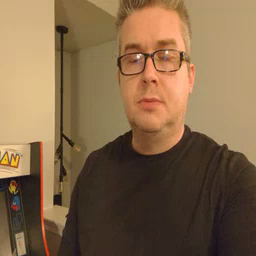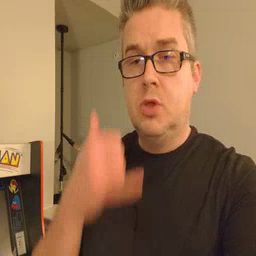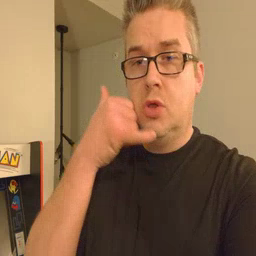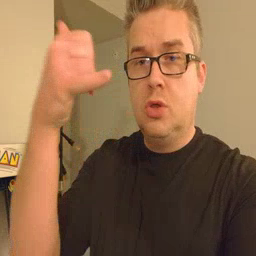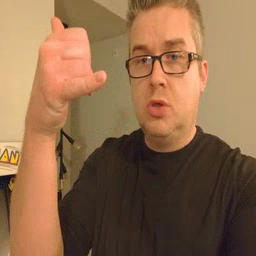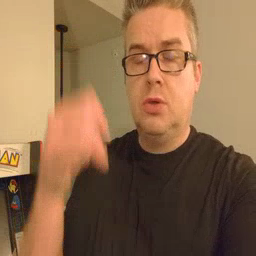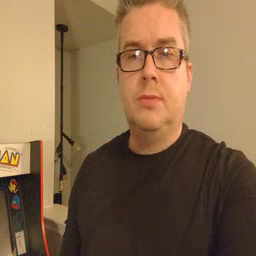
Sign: callonphone